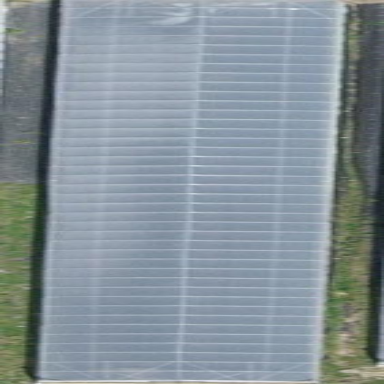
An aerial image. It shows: Greenhouse.